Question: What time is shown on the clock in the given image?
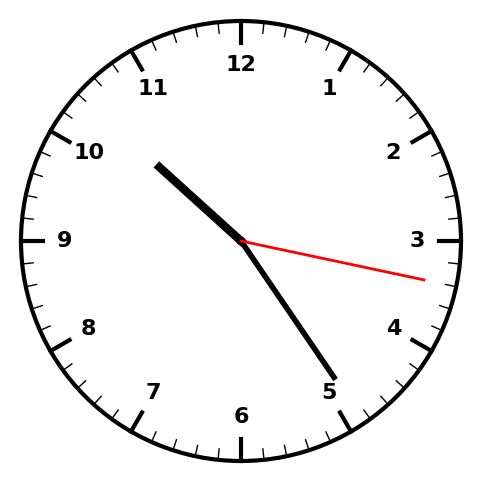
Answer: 10:24:17